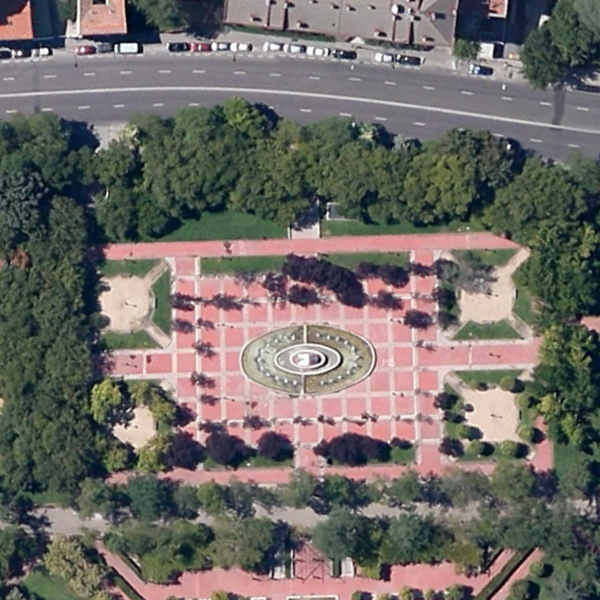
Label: Square